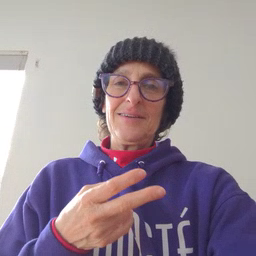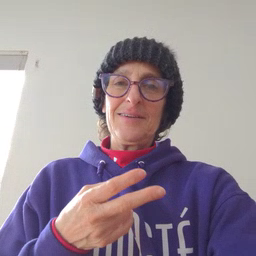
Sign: snack